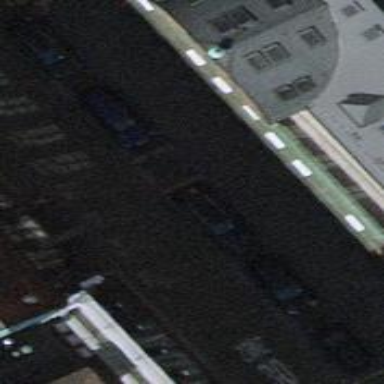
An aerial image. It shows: Parking lane.